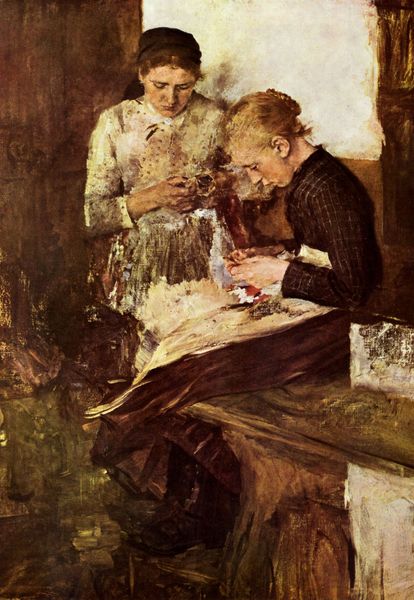
Titel: Strickende Mädchen auf der Ofenbank
Künstler: Wilhelm Maria Hubertus Leibl
Standort: Dresden
Institution: Gemäldegalerie Neue Meister
Schlagwörter: dunkel, hand, kopf, schatten, weiß, frauen, grün, menschen, mädchen, sitzen, wäsche, braun, frau, frisur, haar, hell, holz, kariert, kleid, kleider, licht, mund, nase, ohr, profil, raum, schwarz, stuhl, zimmer, blick, rot, tuch, haube, rock, blond, hemd, jung, wand, bluse, falten, kleidung, kragen, mensch, spitze, ärmel, hände, innenraum, porträt, haare, interieur, stoff, innen, arbeit, bauern, genre, kinder, ofen, schürze, dutt, magd, ruhe, wohnzimmer, zärtlichkeit, ecke, zwei, schuhe, bank, duktus, flicken, handarbeit, kopftuch, nähen, näherinnen, näherin, balken, menzel, stube, faden, konzentriert, nadel, sticken, rüschen, stofflichkeit, konzentration, harmonie, corinth, bayern, stiefel, frieden, küche, handwerk, leibl, schneiden, holzbank, max liebermann, bäuerlich, herd, mägde, schneiderei, geborgenheit, häkeln, ofenbank, blechen, natürlichkeit, fadem, strickjacken